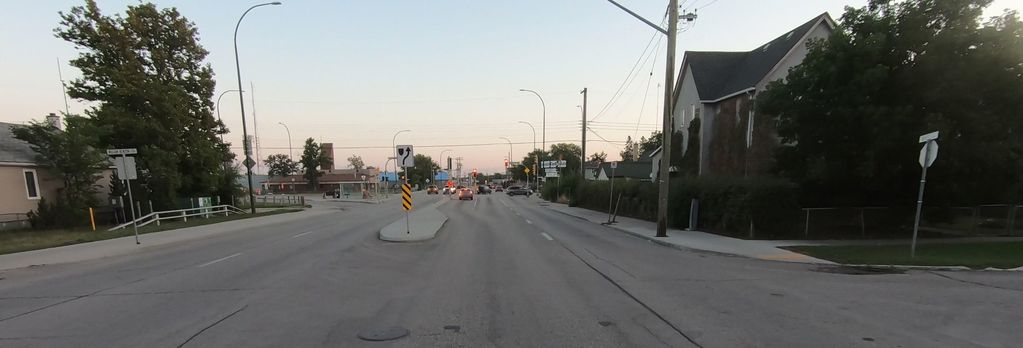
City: winnipeg